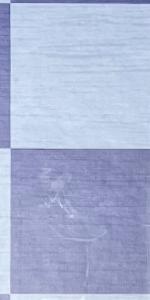
Label: Empty